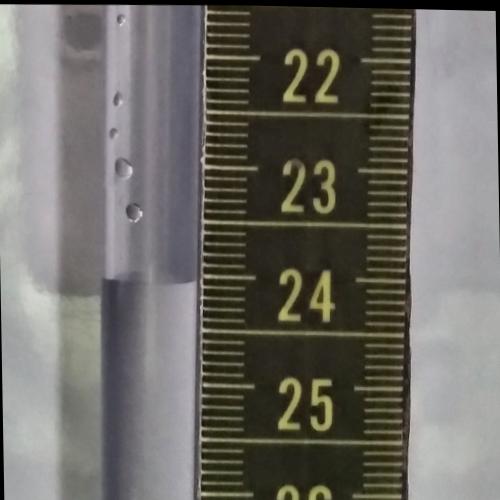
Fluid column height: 24.0 cm